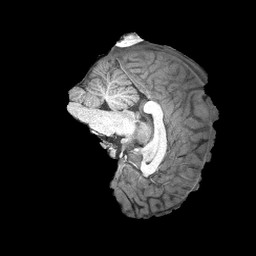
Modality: T1w
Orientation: sagittal
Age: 25
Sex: male